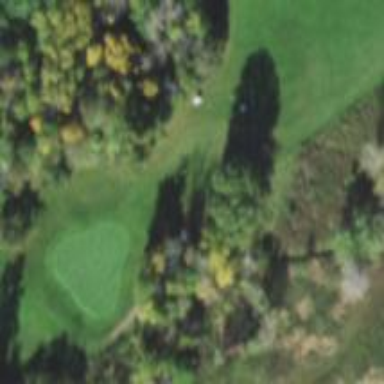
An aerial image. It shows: Scenic golf fairway.